Interaction volume radius: 10 \u00c5
Interaction volume height: 10 \u00c5
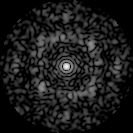
Disorder parameter: 0.6516